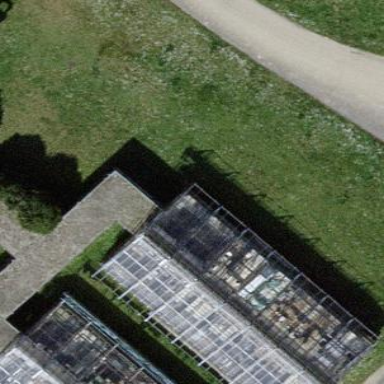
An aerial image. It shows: Greenhouse.